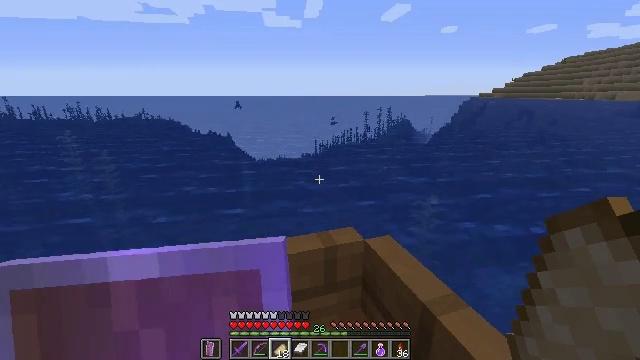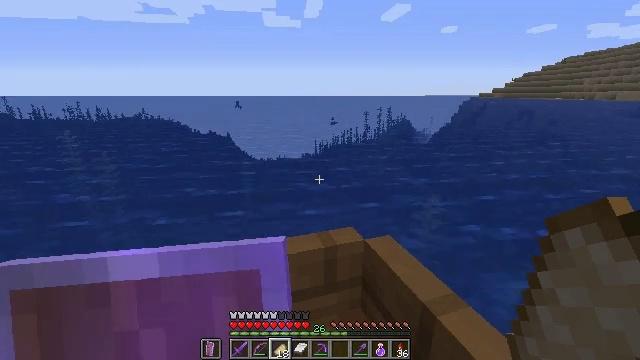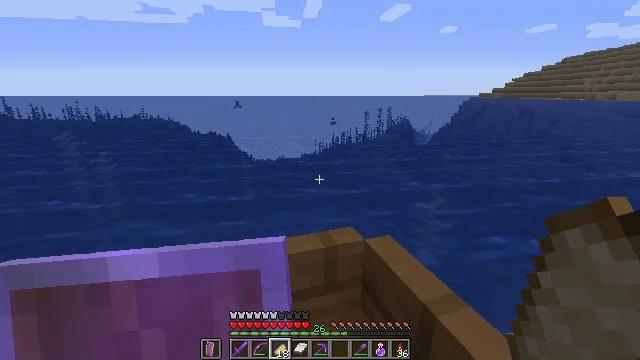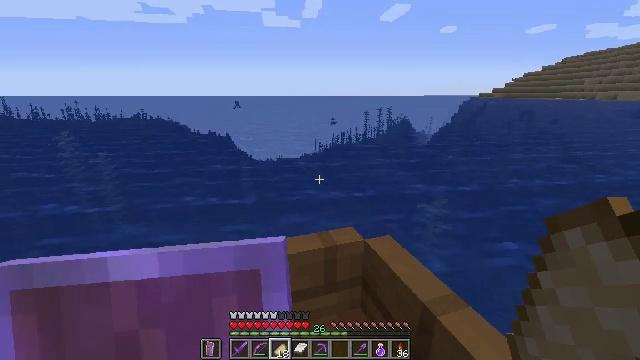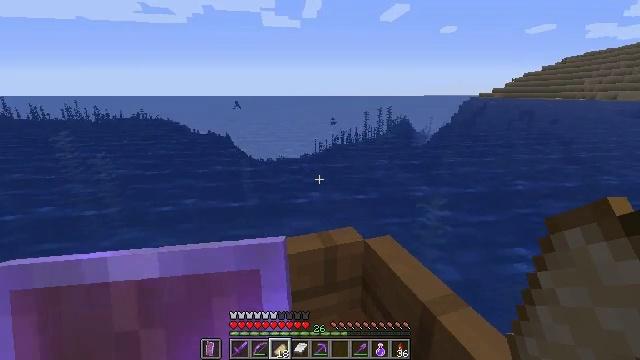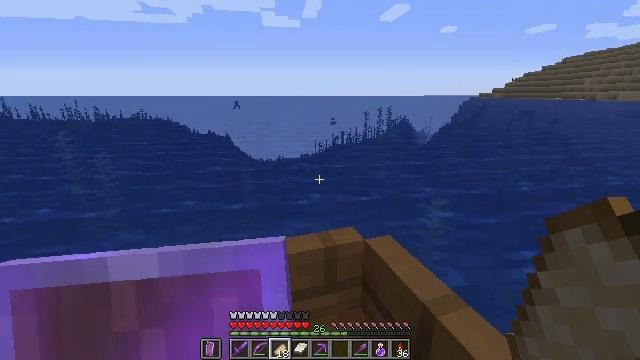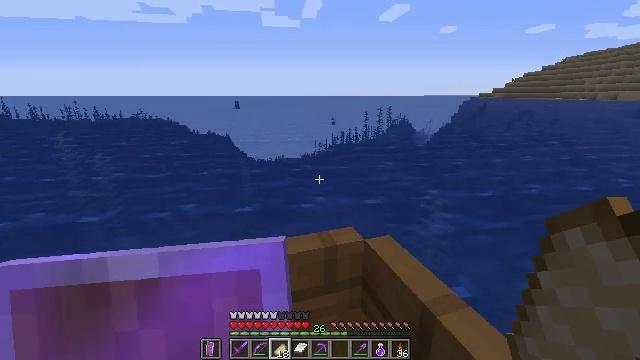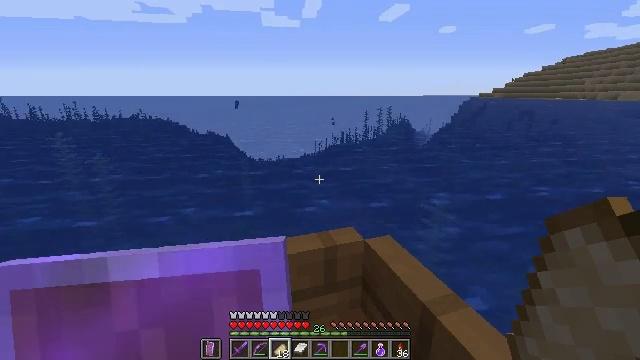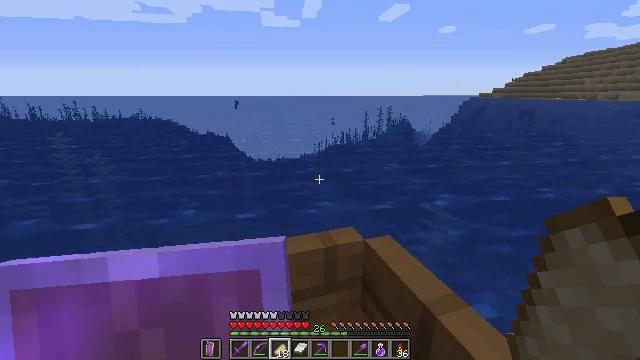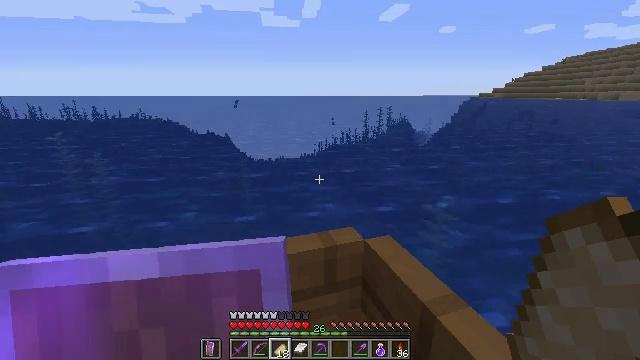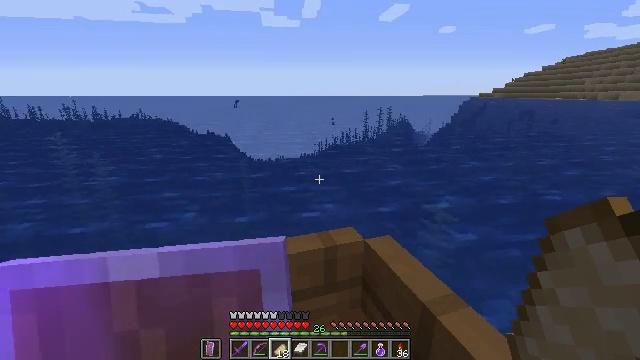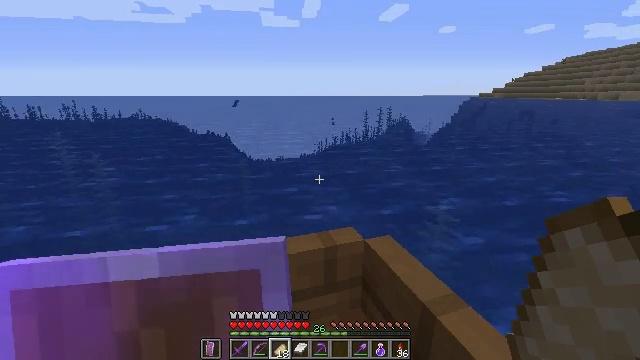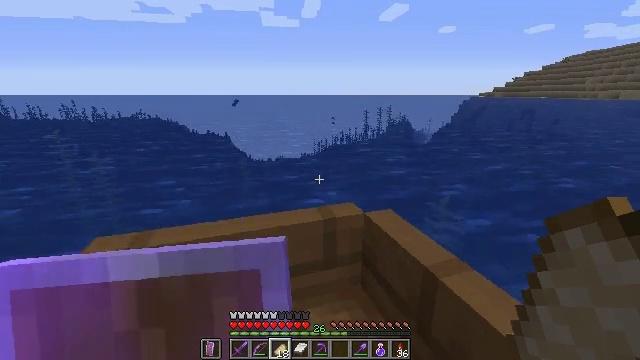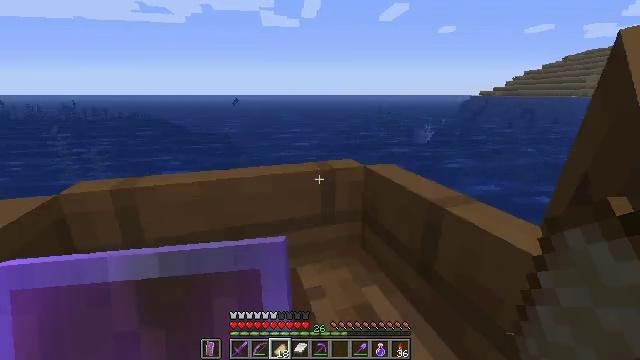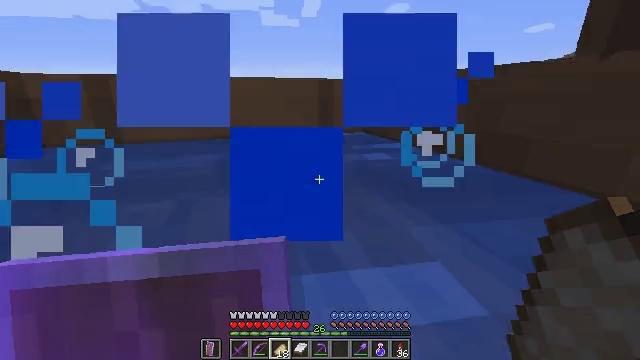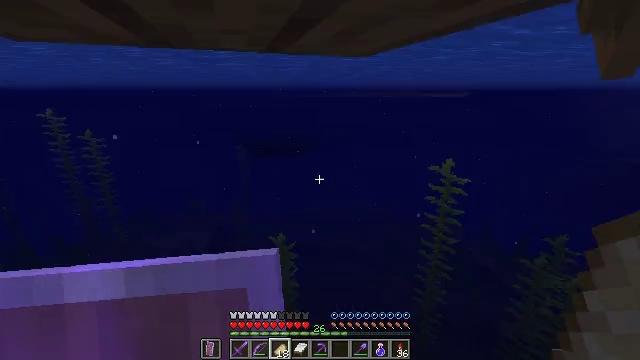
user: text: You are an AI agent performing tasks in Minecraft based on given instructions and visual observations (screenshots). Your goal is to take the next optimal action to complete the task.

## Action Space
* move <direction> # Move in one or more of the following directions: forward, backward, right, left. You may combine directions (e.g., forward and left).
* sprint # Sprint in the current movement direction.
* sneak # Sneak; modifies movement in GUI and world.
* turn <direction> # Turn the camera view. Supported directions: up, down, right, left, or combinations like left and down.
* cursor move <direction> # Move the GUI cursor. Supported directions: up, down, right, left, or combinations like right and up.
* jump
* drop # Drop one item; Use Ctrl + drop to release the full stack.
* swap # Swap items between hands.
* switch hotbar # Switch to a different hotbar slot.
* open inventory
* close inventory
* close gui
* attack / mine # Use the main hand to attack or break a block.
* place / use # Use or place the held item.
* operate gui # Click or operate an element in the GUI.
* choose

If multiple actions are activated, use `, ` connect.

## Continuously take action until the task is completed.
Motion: motion action
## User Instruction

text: Break the sand block.
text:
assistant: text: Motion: no_op
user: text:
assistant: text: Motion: no_op
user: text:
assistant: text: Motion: no_op
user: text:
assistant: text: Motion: no_op
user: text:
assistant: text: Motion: no_op
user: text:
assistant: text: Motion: no_op
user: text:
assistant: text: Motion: no_op
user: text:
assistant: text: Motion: no_op
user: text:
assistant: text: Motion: no_op
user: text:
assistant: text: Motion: no_op
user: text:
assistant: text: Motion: sneak
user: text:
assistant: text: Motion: sneak
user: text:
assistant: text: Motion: sneak
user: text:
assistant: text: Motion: no_op
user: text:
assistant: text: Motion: no_op
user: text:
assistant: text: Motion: no_op
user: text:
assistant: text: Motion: no_op
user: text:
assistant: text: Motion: no_op
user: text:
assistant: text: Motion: no_op
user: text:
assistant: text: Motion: no_op
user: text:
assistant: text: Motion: no_op
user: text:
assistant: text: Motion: no_op
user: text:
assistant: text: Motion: move forward
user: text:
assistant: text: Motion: move forward
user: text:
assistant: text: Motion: move forward
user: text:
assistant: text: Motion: move forward
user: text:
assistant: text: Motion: move forward, turn left and down
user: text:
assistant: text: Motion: move forward, turn left and down
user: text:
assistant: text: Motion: move forward, turn left and down
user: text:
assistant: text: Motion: move forward, sprint, turn left and down